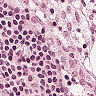
Metastatic tissue present: no